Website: crate-barrel
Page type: address-validator
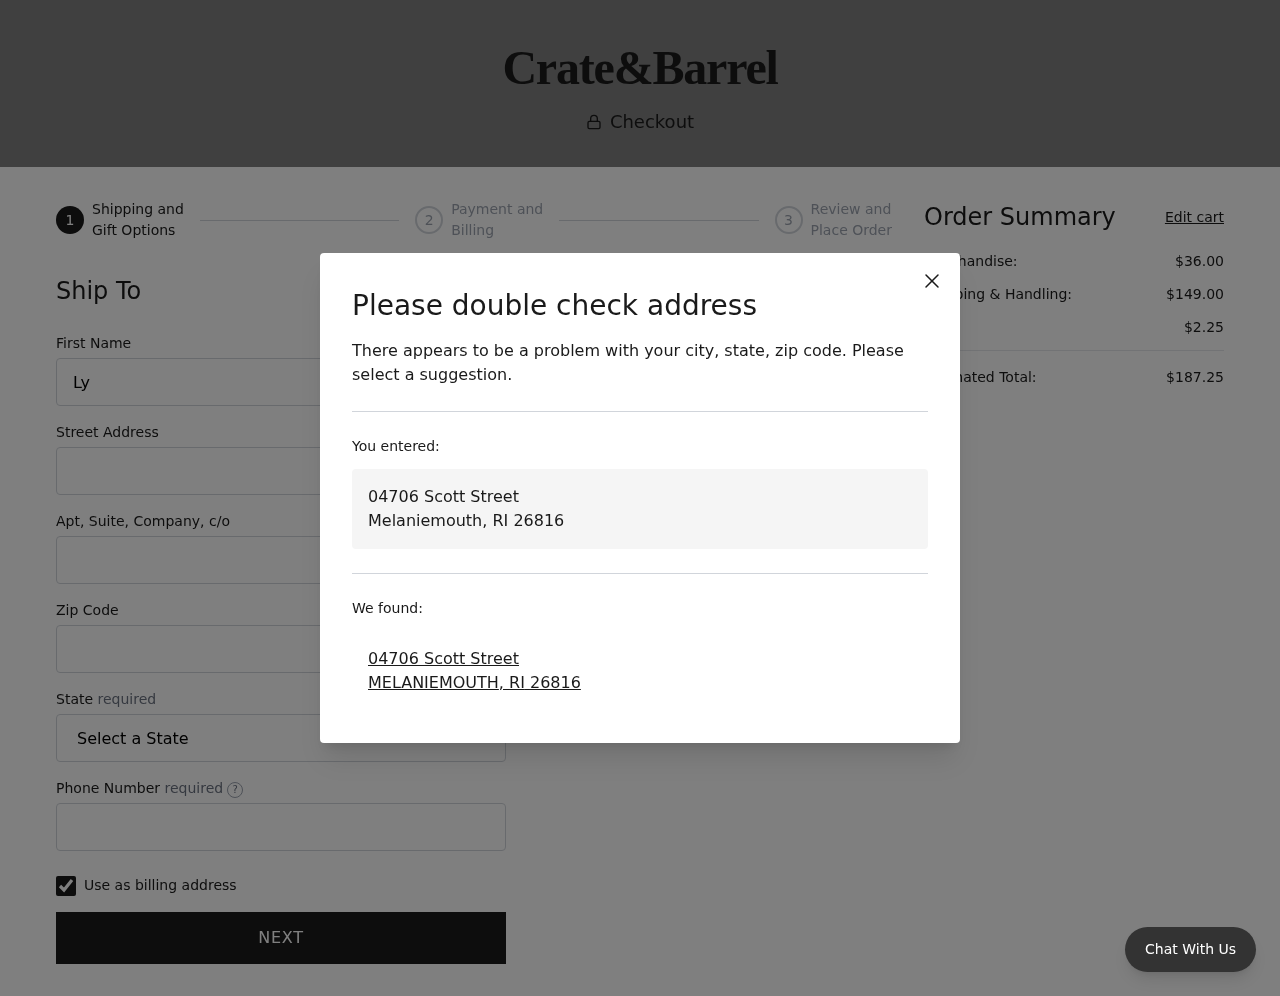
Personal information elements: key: PII_CITY
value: Melaniemouth
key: PII_CITY
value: MELANIEMOUTH
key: PII_FIRSTNAME
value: Lynn
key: PII_PHONE
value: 7917667719
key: PII_POSTCODE
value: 26816
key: PII_STATE
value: Rhode Island
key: PII_STATE_ABBR
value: RI
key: PII_STREET
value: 04706 Scott Street
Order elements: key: ORDER_SUBTOTAL
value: $36.00
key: ORDER_SHIPPING_COST
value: $149.00
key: ORDER_TAX
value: $2.25
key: ORDER_TOTAL
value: $187.25